Interaction volume radius: 5 \u00c5
Interaction volume height: 20 \u00c5
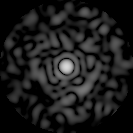
Disorder parameter: 0.8681